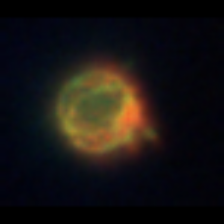
Taxon: Ciliates
Group: Other